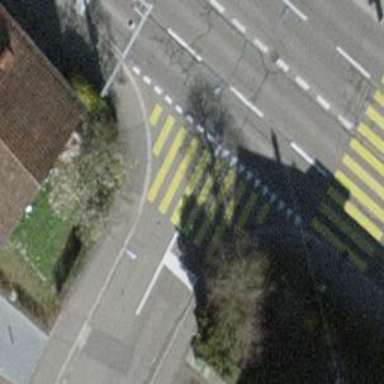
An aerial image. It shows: Road with traffic signals and zebra crossing with traffic signals.